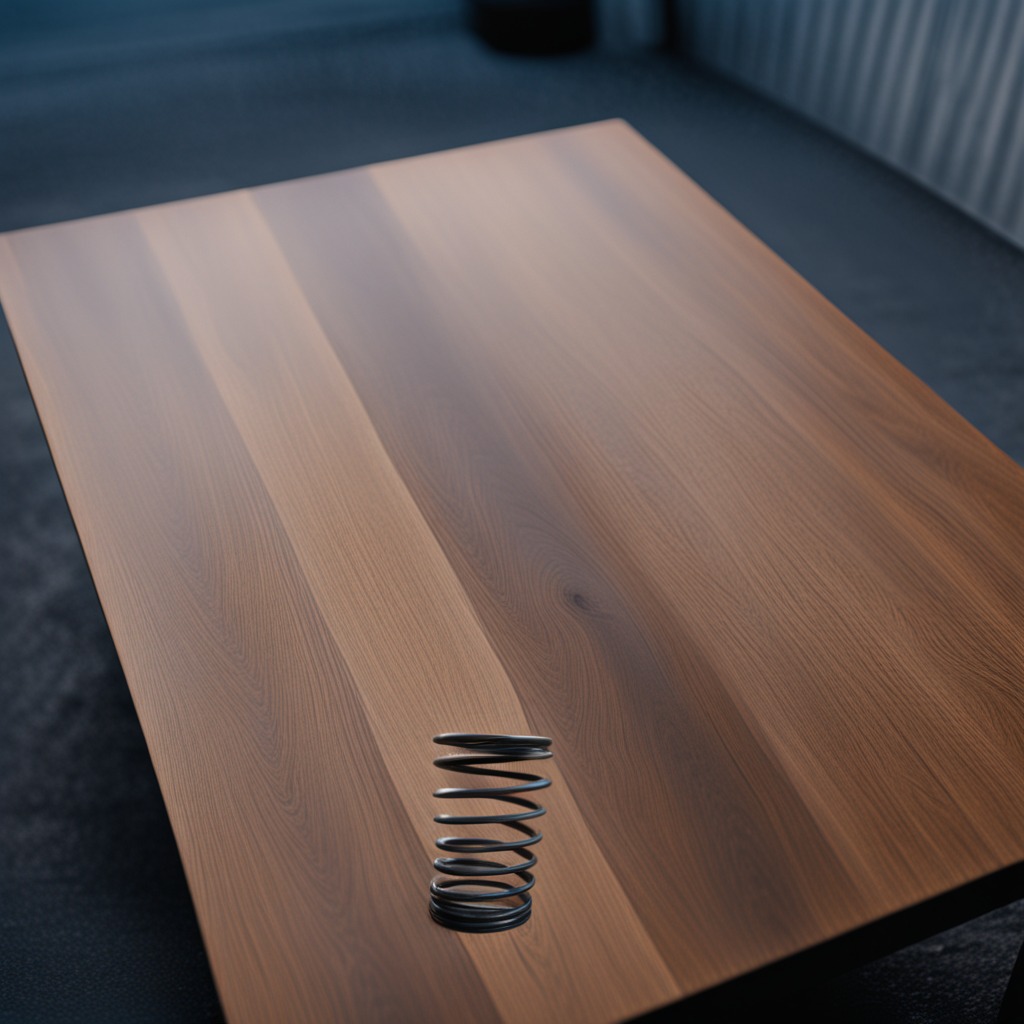
A coiled metal spring lies on the old table in a small garage at twilight.